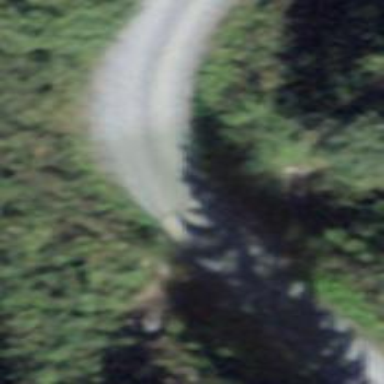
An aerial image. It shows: Track road on bridge.